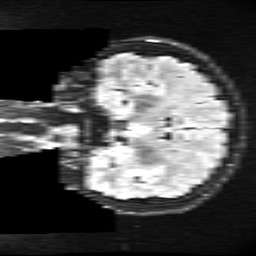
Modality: FLAIR
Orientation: coronal
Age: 24
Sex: male
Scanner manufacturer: ge
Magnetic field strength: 3 T
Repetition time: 11 s
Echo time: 0.1497 s